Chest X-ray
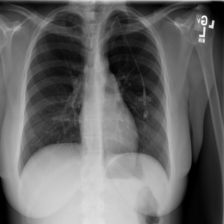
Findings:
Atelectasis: negative
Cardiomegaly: negative
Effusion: negative
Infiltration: negative
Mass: negative
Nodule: negative
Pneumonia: negative
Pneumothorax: negative
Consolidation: negative
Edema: negative
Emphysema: negative
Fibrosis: negative
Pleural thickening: negative
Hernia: negative